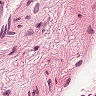
Metastatic tissue present: no